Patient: sex F, age 77
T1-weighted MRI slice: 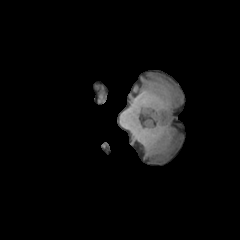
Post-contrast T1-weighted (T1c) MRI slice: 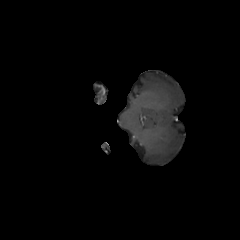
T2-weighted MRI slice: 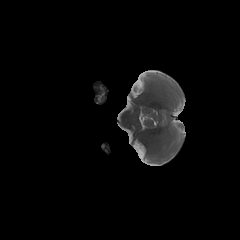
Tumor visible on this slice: no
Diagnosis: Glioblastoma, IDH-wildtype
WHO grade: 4